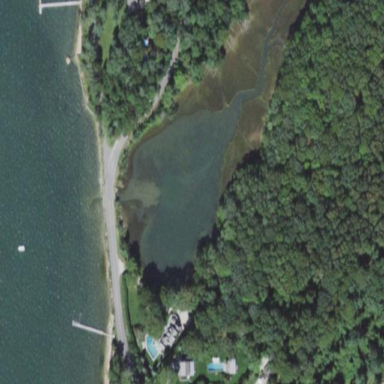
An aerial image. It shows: Pond surrounded by natural water.